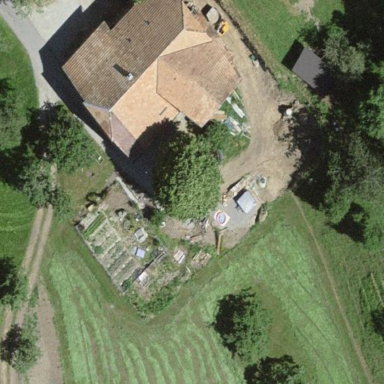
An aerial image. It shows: Farmyard area.